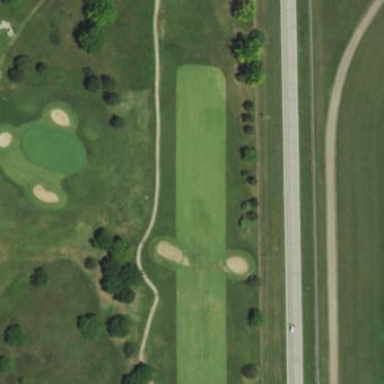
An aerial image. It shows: Rough grassy area used for golf.